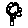
Label: flower